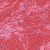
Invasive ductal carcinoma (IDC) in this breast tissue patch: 0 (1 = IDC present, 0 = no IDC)